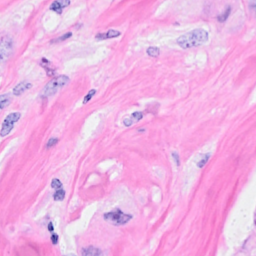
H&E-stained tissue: Breast